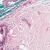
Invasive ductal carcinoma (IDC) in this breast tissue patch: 0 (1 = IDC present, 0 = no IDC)